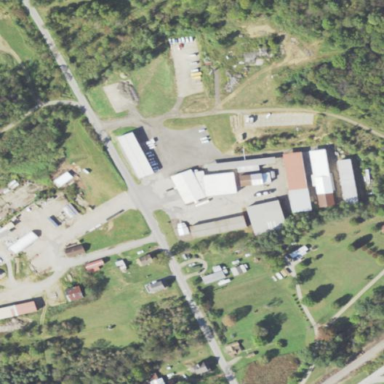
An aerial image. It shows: Sawmill crafting area.